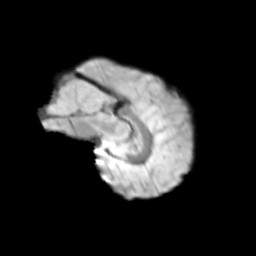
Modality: T2w
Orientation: sagittal
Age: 9
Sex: male
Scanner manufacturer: siemens
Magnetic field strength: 3 T
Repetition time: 3.8 s
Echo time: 0.07 s